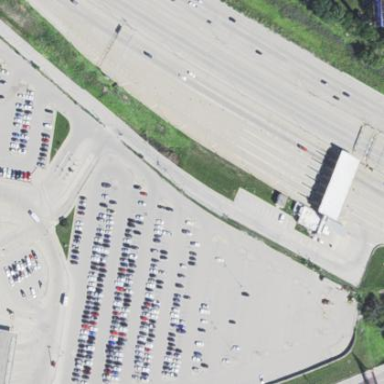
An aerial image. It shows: Parking area with asphalt surface. This is surface parking with park-and-ride facility.